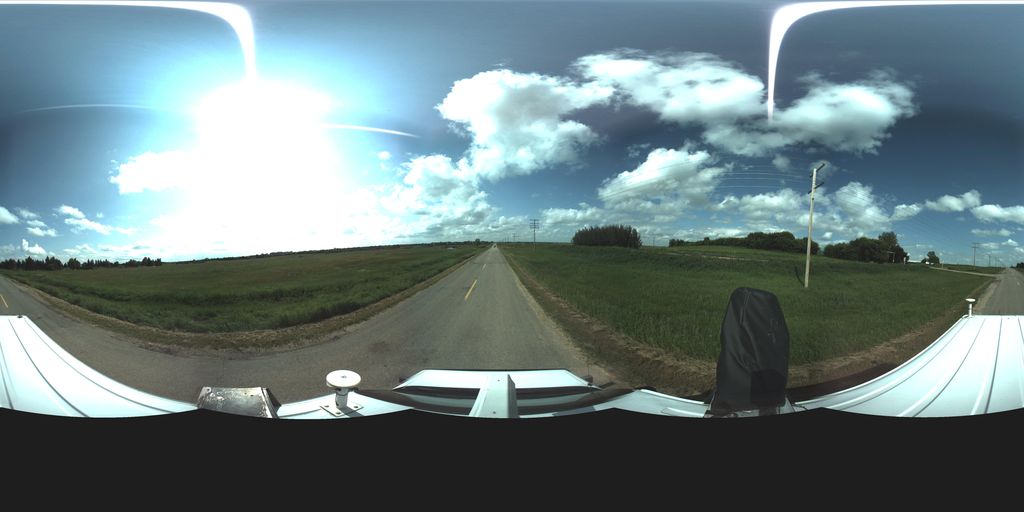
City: saskatoon